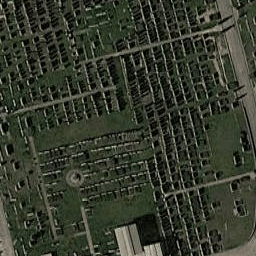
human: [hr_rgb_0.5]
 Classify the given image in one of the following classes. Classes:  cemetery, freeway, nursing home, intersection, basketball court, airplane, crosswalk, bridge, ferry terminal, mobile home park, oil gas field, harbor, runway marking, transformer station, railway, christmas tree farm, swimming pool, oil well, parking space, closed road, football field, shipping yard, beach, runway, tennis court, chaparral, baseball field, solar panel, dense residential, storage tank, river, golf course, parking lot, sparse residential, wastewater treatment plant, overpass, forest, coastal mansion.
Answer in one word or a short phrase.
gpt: cemetery